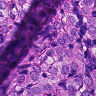
Metastatic tissue present: yes